Interaction volume radius: 5 \u00c5
Interaction volume height: 30 \u00c5
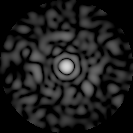
Disorder parameter: 0.8621